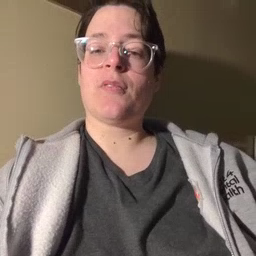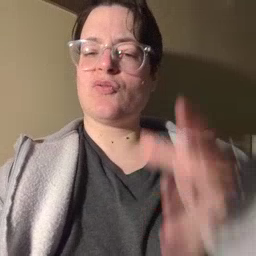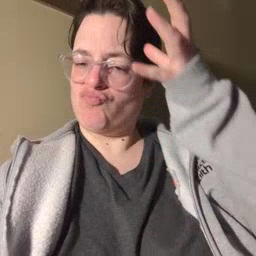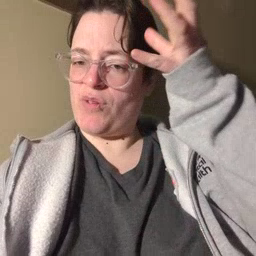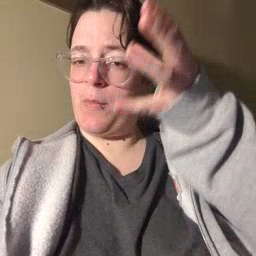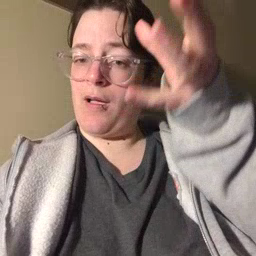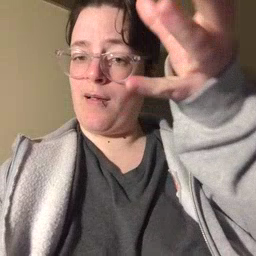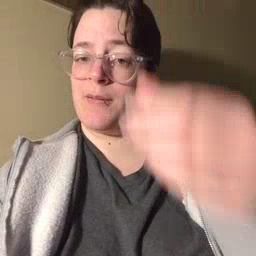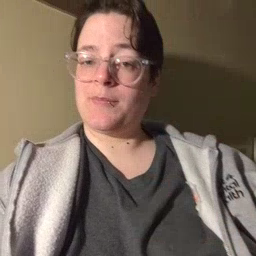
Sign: grandpa